Field crop: maize
Growth stage: 2
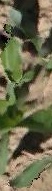
Species: maize